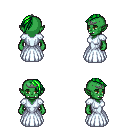
a pixel art fantasy rpg character, female body template, orc, green skin, underdress, gold greaves, green long mohawk hairstyle, iron tiara, black shoes, four views (front, back, left, right), 2x2 character sprite sheet, small pixel art, hard edges, no anti-aliasing